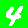
Digit: 4